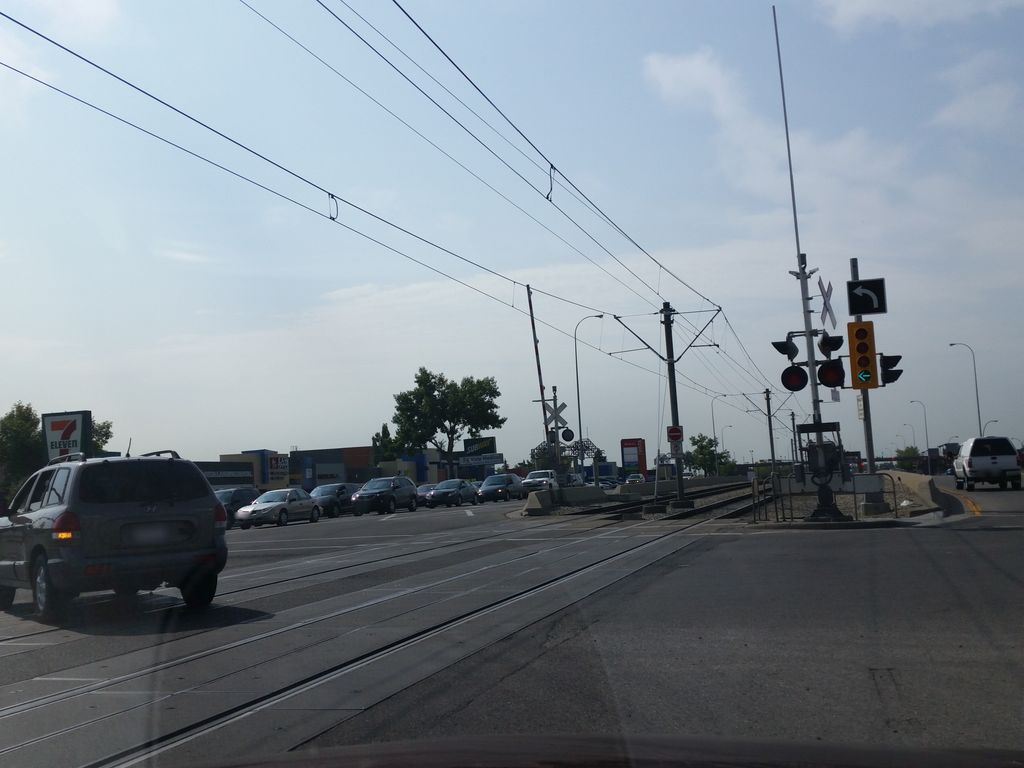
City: calgary